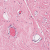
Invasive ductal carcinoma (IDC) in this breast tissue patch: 0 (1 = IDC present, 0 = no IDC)